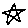
Label: star